Question: my overall theme is using the 'Theme.AppCompat.Light'. When an item on the left side is selected, the text color turns WHITE, which is hard to see against the light background. I want to prevent this color change and keep it as black. Anyone know how to do this?
I tried changing listSelector styling, but that only changes the background color. I need to change the foreground text color. Thanks.

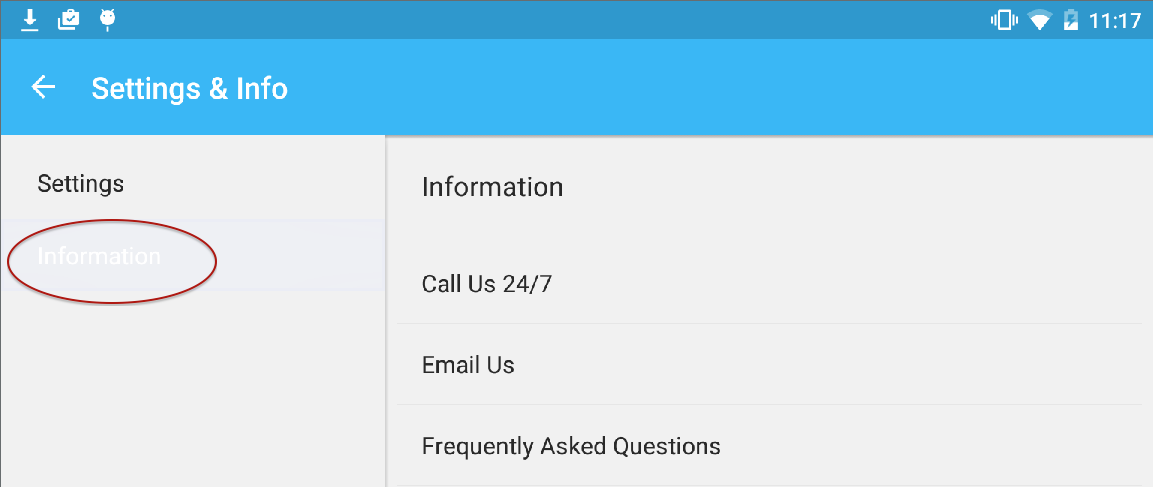
Answer: '<item name="android:activatedBackgroundIndicator">@drawable/activated_background_settings</item>'
That should solve the problem. The drawable that it is referencing is a selector in this case